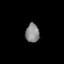
Tissue: prostate
Cell type: Epithelial cells
Senescence score: 0.3289
Nuclear area (px): 259
Mean DAPI intensity: 133.255